Interaction volume radius: 5 \u00c5
Interaction volume height: 15 \u00c5
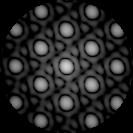
Disorder parameter: 0.01043